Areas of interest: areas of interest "Literary and Art Troupe"
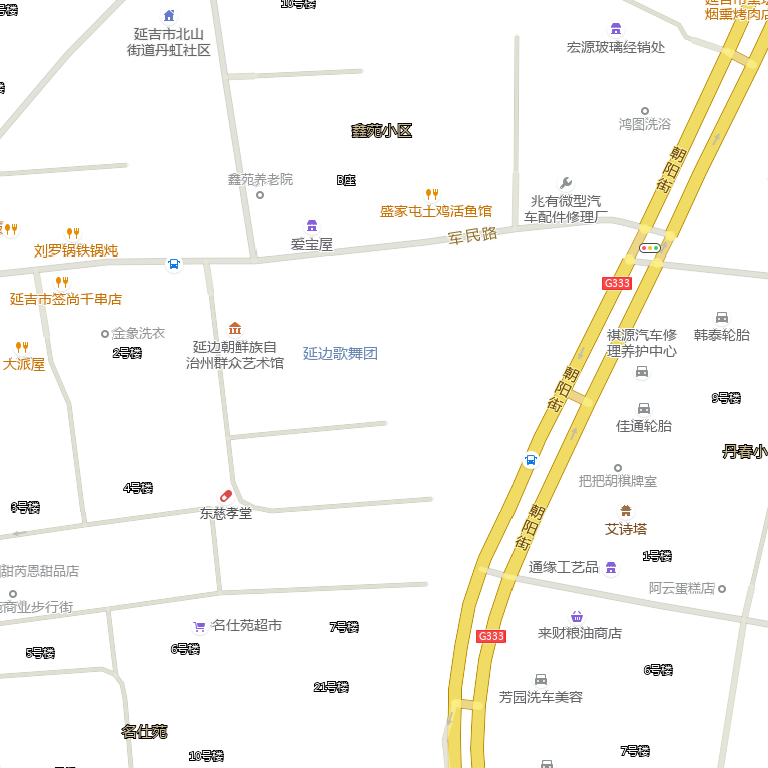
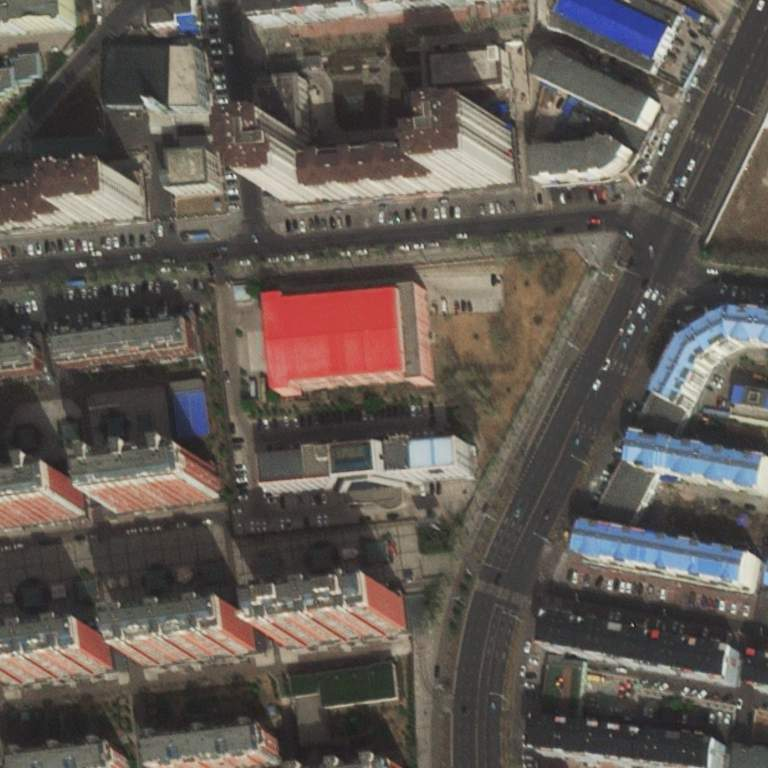